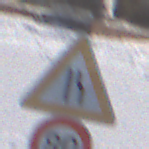
Verkehrszeichen: EinseitigVerengteFahrbahnRechts
Zusatzzeichen unten: Geschwindigkeit80
Umgebung: Outdoor, Nature
Tageszeit: MorningAfternoon
Wetter: PartlyCloudy
Licht: Natural
Jahreszeit: Winter
Kontrast: HighContrast